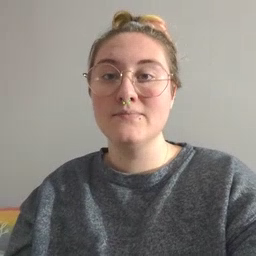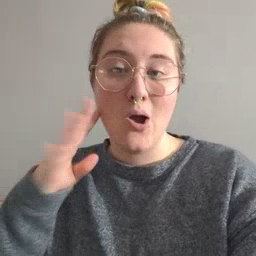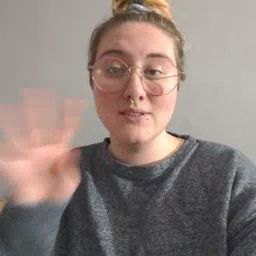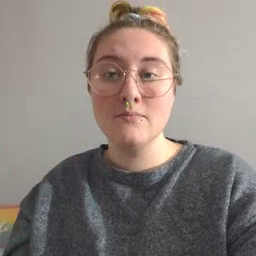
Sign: noisy